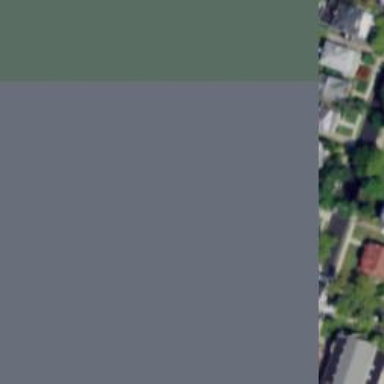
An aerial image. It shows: Residential road.